Question: I've a sample project, where I'm creating an custom UIViewController.
'''
#import "ViewController.h"
@implementation ViewController
@synthesize webViews = _webViews;
@synthesize webView = _webView;
- (void)setWebView:(UIWebView *)webView {
if (webView!=_webView) {
[self.webView removeFromSuperview];
_webView = nil;
_webView = webView;
[self.view addSubview:self.webView];
[self.webView loadRequest:[NSURLRequest requestWithURL:[NSURL URLWithString:@"http://www.google.com/"]]];
}
}
- (IBAction)newWebView:(id)sender {
self.webView = [self.webViews objectAtIndex:1];
}
- (void)viewWillAppear:(BOOL)animated {
[super viewWillAppear:animated];
UIWebView *webView1 = [[UIWebView alloc] initWithFrame:self.view.bounds];
webView1.autoresizingMask = UIViewAutoresizingFlexibleWidth | UIViewAutoresizingFlexibleHeight;
UIWebView *webView2 = [[UIWebView alloc] initWithFrame:self.view.bounds];
webView2.autoresizingMask = UIViewAutoresizingFlexibleWidth | UIViewAutoresizingFlexibleHeight;
self.webViews = [NSArray arrayWithObjects: webView1, webView2, nil];
self.webView = [self.webViews objectAtIndex:0];
}
- (BOOL)shouldAutorotateToInterfaceOrientation:(UIInterfaceOrientation)interfaceOrientation
{
return YES;
}
@end
'''
Two 's are created inside the 'viewWillAppear:animated' and stored in an array -- and than the first is added to the subview of . When a button in the navigation bar is pressed, the first will be removed from the subview and the next one will be added instead.
The problem is, that if I'm running the application in landscape (both iPhone and iPad) after the second is added, the WebView is not filling the entire screen. Why?

You can download the small sample project here: <URL>.
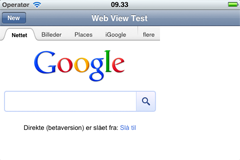
Answer: I dont know why but this inside your action method will do the trick...
'''
UIWebView *newWebView=[[UIWebView alloc] init];
newWebView=[self.webViews objectAtIndex:1] ;
newWebView.frame=self.view.frame;
self.webView = newWebView;
'''
hope this helps.. :/